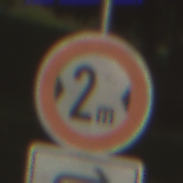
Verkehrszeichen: TatsaechlicheBreite2
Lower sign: RichtungsangabeDurchPfeile5
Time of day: MorningAfternoon
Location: Outdoor (Nature)
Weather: Clear
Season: NotSpecified
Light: Natural